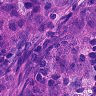
Metastatic tissue present: yes